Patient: sex F, age 55
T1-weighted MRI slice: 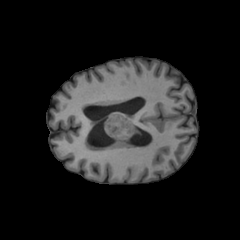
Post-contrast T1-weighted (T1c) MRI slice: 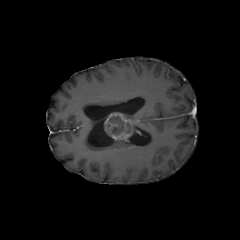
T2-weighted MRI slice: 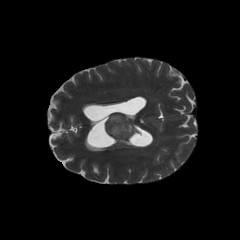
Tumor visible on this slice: yes
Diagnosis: Glioblastoma, IDH-wildtype
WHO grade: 4